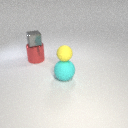
large red metal cylinder to the left of large cyan rubber sphere